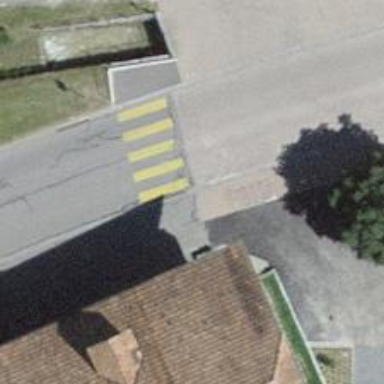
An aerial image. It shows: Bollard barrier.